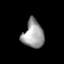
Tissue: lung
Cell type: Epithelial cells
Senescence score: 0.2046
Nuclear area (px): 570
Mean DAPI intensity: 156.777